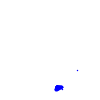
Particle: electron